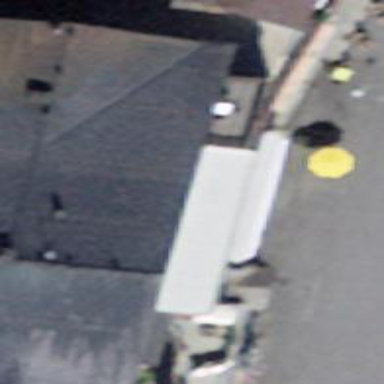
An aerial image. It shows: Restaurant.